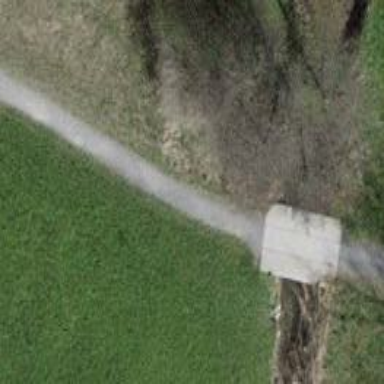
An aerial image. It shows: Path surfaced with fine gravel.